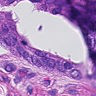
Metastatic tissue present: yes